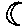
Label: moon